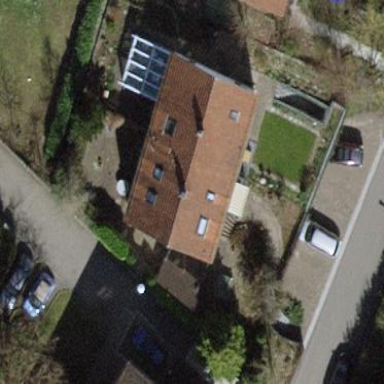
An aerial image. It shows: Semidetached house with gabled roof covered in tiles.